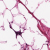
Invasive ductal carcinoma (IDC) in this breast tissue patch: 0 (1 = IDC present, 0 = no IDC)